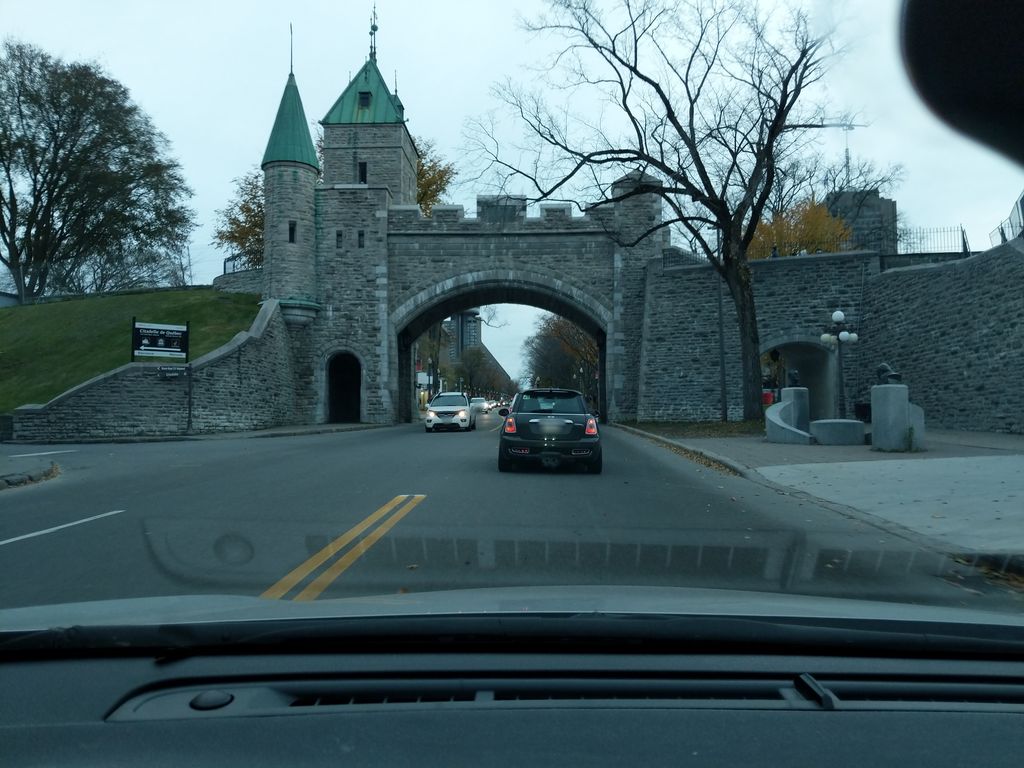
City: quebec_city